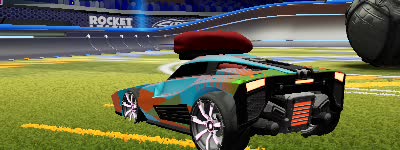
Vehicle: breakout